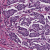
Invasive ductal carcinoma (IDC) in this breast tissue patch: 1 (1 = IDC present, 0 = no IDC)